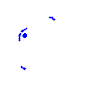
Particle: pion